Field crop: maize
Growth stage: 2
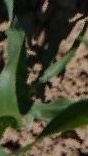
Species: maize